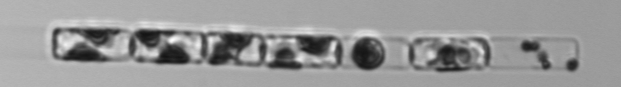
Label: Guinardia_delicatula_TAG_internal_parasite